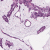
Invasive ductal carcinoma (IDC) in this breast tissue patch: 1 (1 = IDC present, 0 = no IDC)